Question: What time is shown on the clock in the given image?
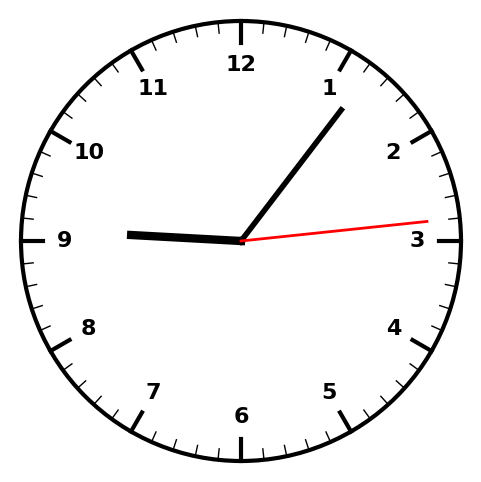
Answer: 09:06:14